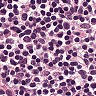
Metastatic tissue present: no